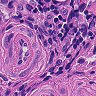
Metastatic tissue present: no